Question: I'm enabling as many optional warnings in NetBeans as I can, in an attempt to become a better coder. One of them is "Return of Collection Field". Its entire description is "Warns about return of collection fields". <URL>

What does this mean? How can it be harmful to return a collection field?
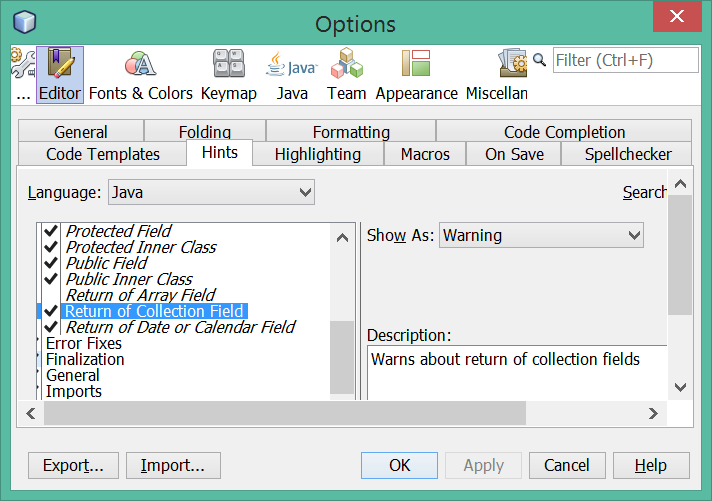
Answer: Many collection classes in Java such as 'ArrayList', 'HashSet' and 'TreeMap' are mutable. This means that you can change them (by adding items or clearing them, for example). This means that you have to be careful when writing an immutable class that your getter for a collection field returns a .
For example, you should do this:
'''
public final class Example {
private final List<Integer> list;
public Example(List<? extends Integer> list) {
this.list = new ArrayList<Integer>(list);
}
public List<Integer> getList() {
return new ArrayList<Integer>(list);
}
}
'''
If 'getList()' had simply said 'return list;' the caller would have had a reference to the private field 'list' itself, so any changes made to the returned object would mutate the instance of 'Example'.
That warning presumably tells you when you write something like 'return list;'. My advice would be to keep that optional warning on, as it's extremely easy to write 'return list;' without thinking, and the results can be very confusing.